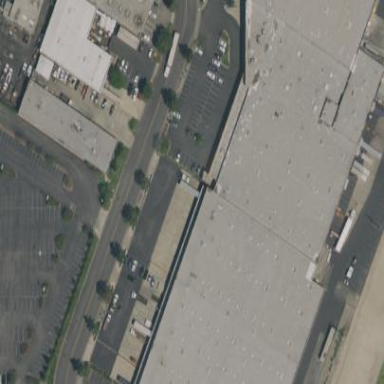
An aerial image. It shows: Warehouse.